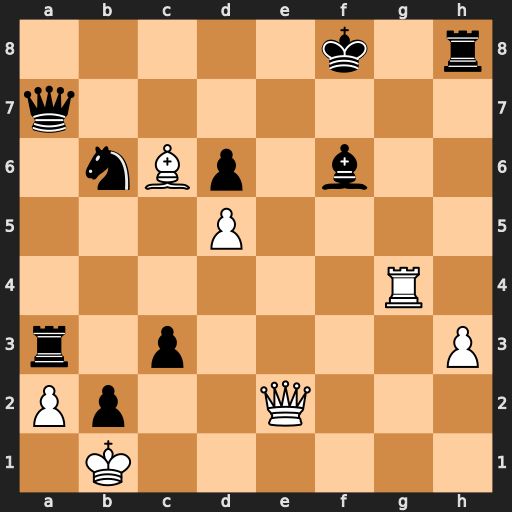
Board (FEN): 5k1r/q7/1nBp1b2/3P4/6R1/r1p4P/Pp2Q3/1K6
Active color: w
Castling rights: -
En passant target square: -
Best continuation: Qe8#